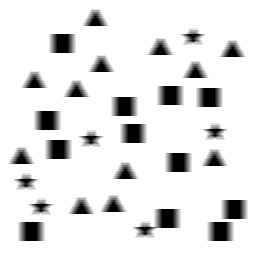
Squares: 12
Triangles: 12
Stars: 6
Total shapes: 30